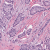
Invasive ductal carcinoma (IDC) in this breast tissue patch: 1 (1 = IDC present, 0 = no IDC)